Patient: sex M, age 57
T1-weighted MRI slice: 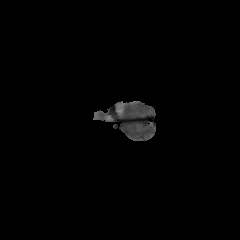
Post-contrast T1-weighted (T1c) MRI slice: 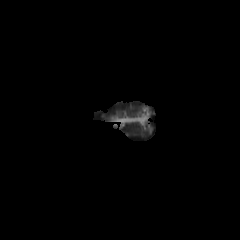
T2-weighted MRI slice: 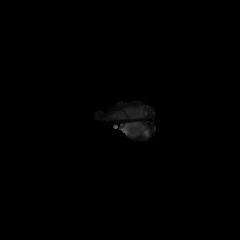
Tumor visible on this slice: yes
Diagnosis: Glioblastoma, IDH-wildtype
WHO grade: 4